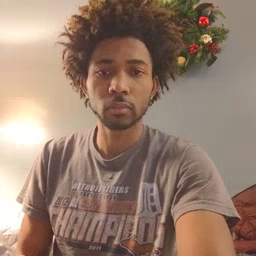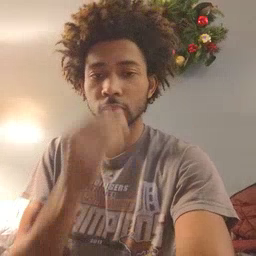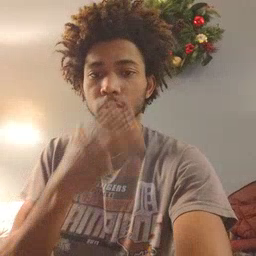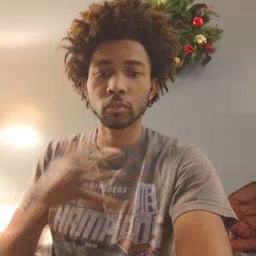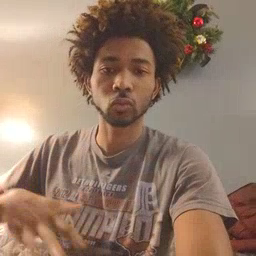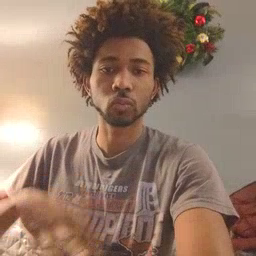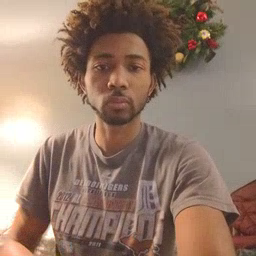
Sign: pajamas